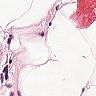
Metastatic tissue present: no